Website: macys
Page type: review-order
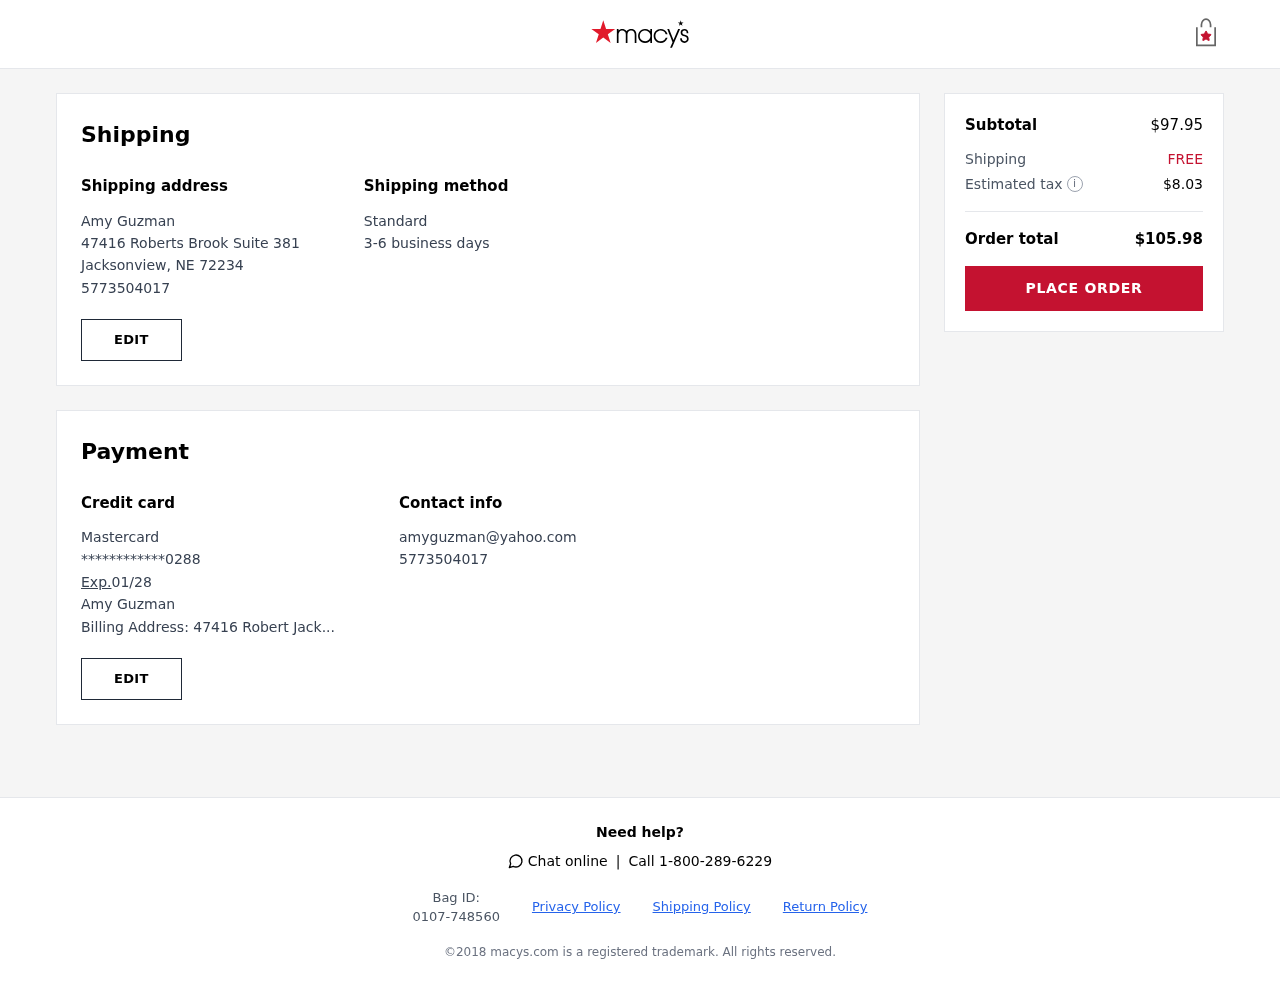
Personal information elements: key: PII_CARD_EXPIRY
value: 01/28
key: PII_CARD_LAST4
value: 0288
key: PII_CARD_TYPE
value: Mastercard
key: PII_CITY
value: Jacksonview
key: PII_EMAIL
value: amyguzman@yahoo.com
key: PII_FULLNAME
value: Amy Guzman
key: PII_PHONE
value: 5773504017
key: PII_POSTCODE
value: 72234
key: PII_STATE_ABBR
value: NE
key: PII_STREET
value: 47416 Roberts Brook Suite 381
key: PII_FIRSTNAME
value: Amy
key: PII_LASTNAME
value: Guzman
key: PII_FULLNAME2
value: Amy Guzman
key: PII_FULLNAME3
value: Amy Guzman
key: PII_FIRSTNAME2
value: Amy
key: PII_FIRSTNAME3
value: Amy
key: PII_LASTNAME2
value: Guzman
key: PII_LASTNAME3
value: Guzman
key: PII_FIRSTNAME_DERIVED
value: Amy
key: PII_LASTNAME_DERIVED
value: Guzman
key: PII_FULLNAME_DERIVED
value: Amy Guzman
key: PII_NAME_FULL_DERIVED
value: Amy Guzman
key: PII_BILLING_ADDRESS
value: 47416 Robert Jack
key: PII_PHONE_LINE
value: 4017
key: PII_PHONE_SUFFIX
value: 4017
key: PII_PHONE2
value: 5773504017
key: PII_PHONE3
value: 5773504017
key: PII_PHONE_NUMERIC
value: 5773504017
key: PII_PHONE_LINE_NUMERIC
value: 4017
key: PII_PHONE_SUFFIX_NUMERIC
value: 4017
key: PII_PHONE2_NUMERIC
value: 5773504017
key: PII_PHONE3_NUMERIC
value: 5773504017
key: PII_PHONE_DIGITS
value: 5773504017
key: PII_PHONE_LAST4
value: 4017
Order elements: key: ORDER_SUBTOTAL
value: $97.95
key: ORDER_SHIPPING_COST
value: FREE
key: ORDER_TAX
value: $8.03
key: ORDER_TOTAL
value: $105.98